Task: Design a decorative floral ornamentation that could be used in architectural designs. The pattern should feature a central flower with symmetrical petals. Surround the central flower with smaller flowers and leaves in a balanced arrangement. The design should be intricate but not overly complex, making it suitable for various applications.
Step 1662:
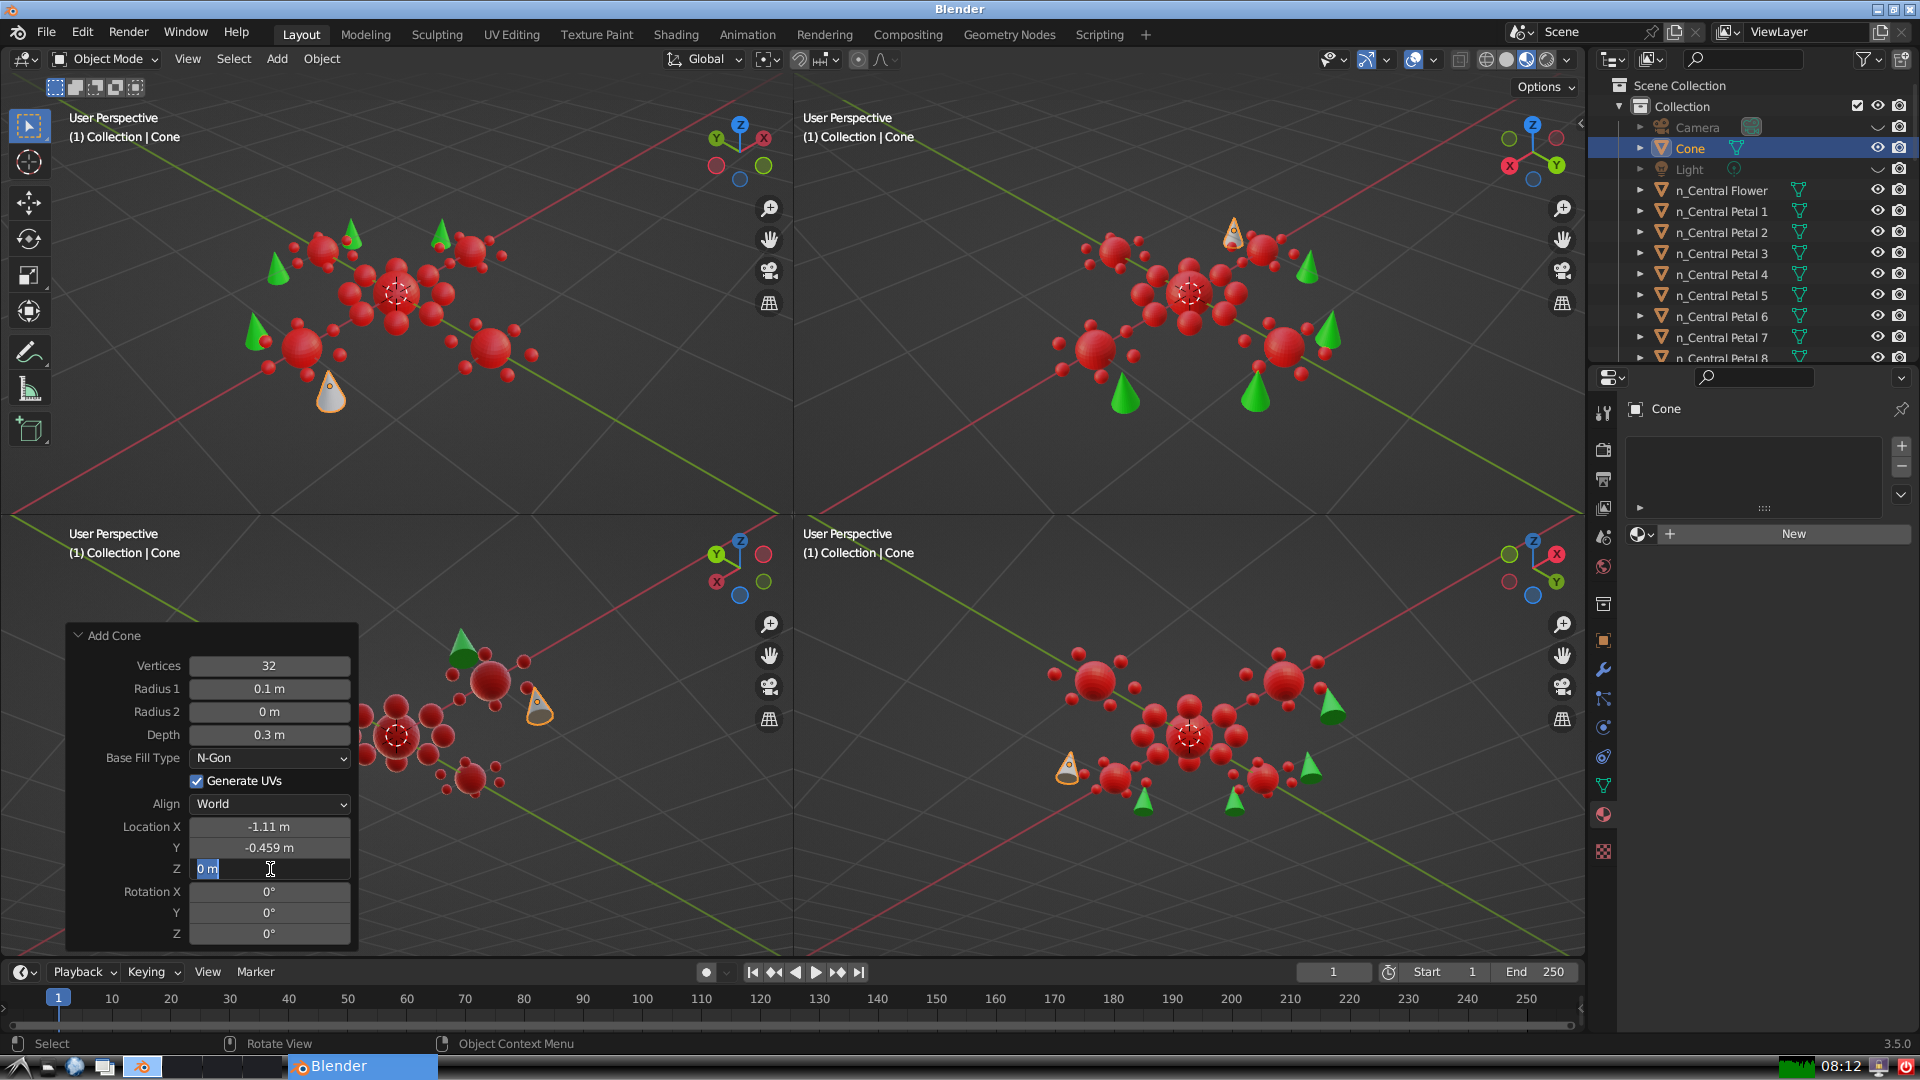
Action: input_text: 0.0